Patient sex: M
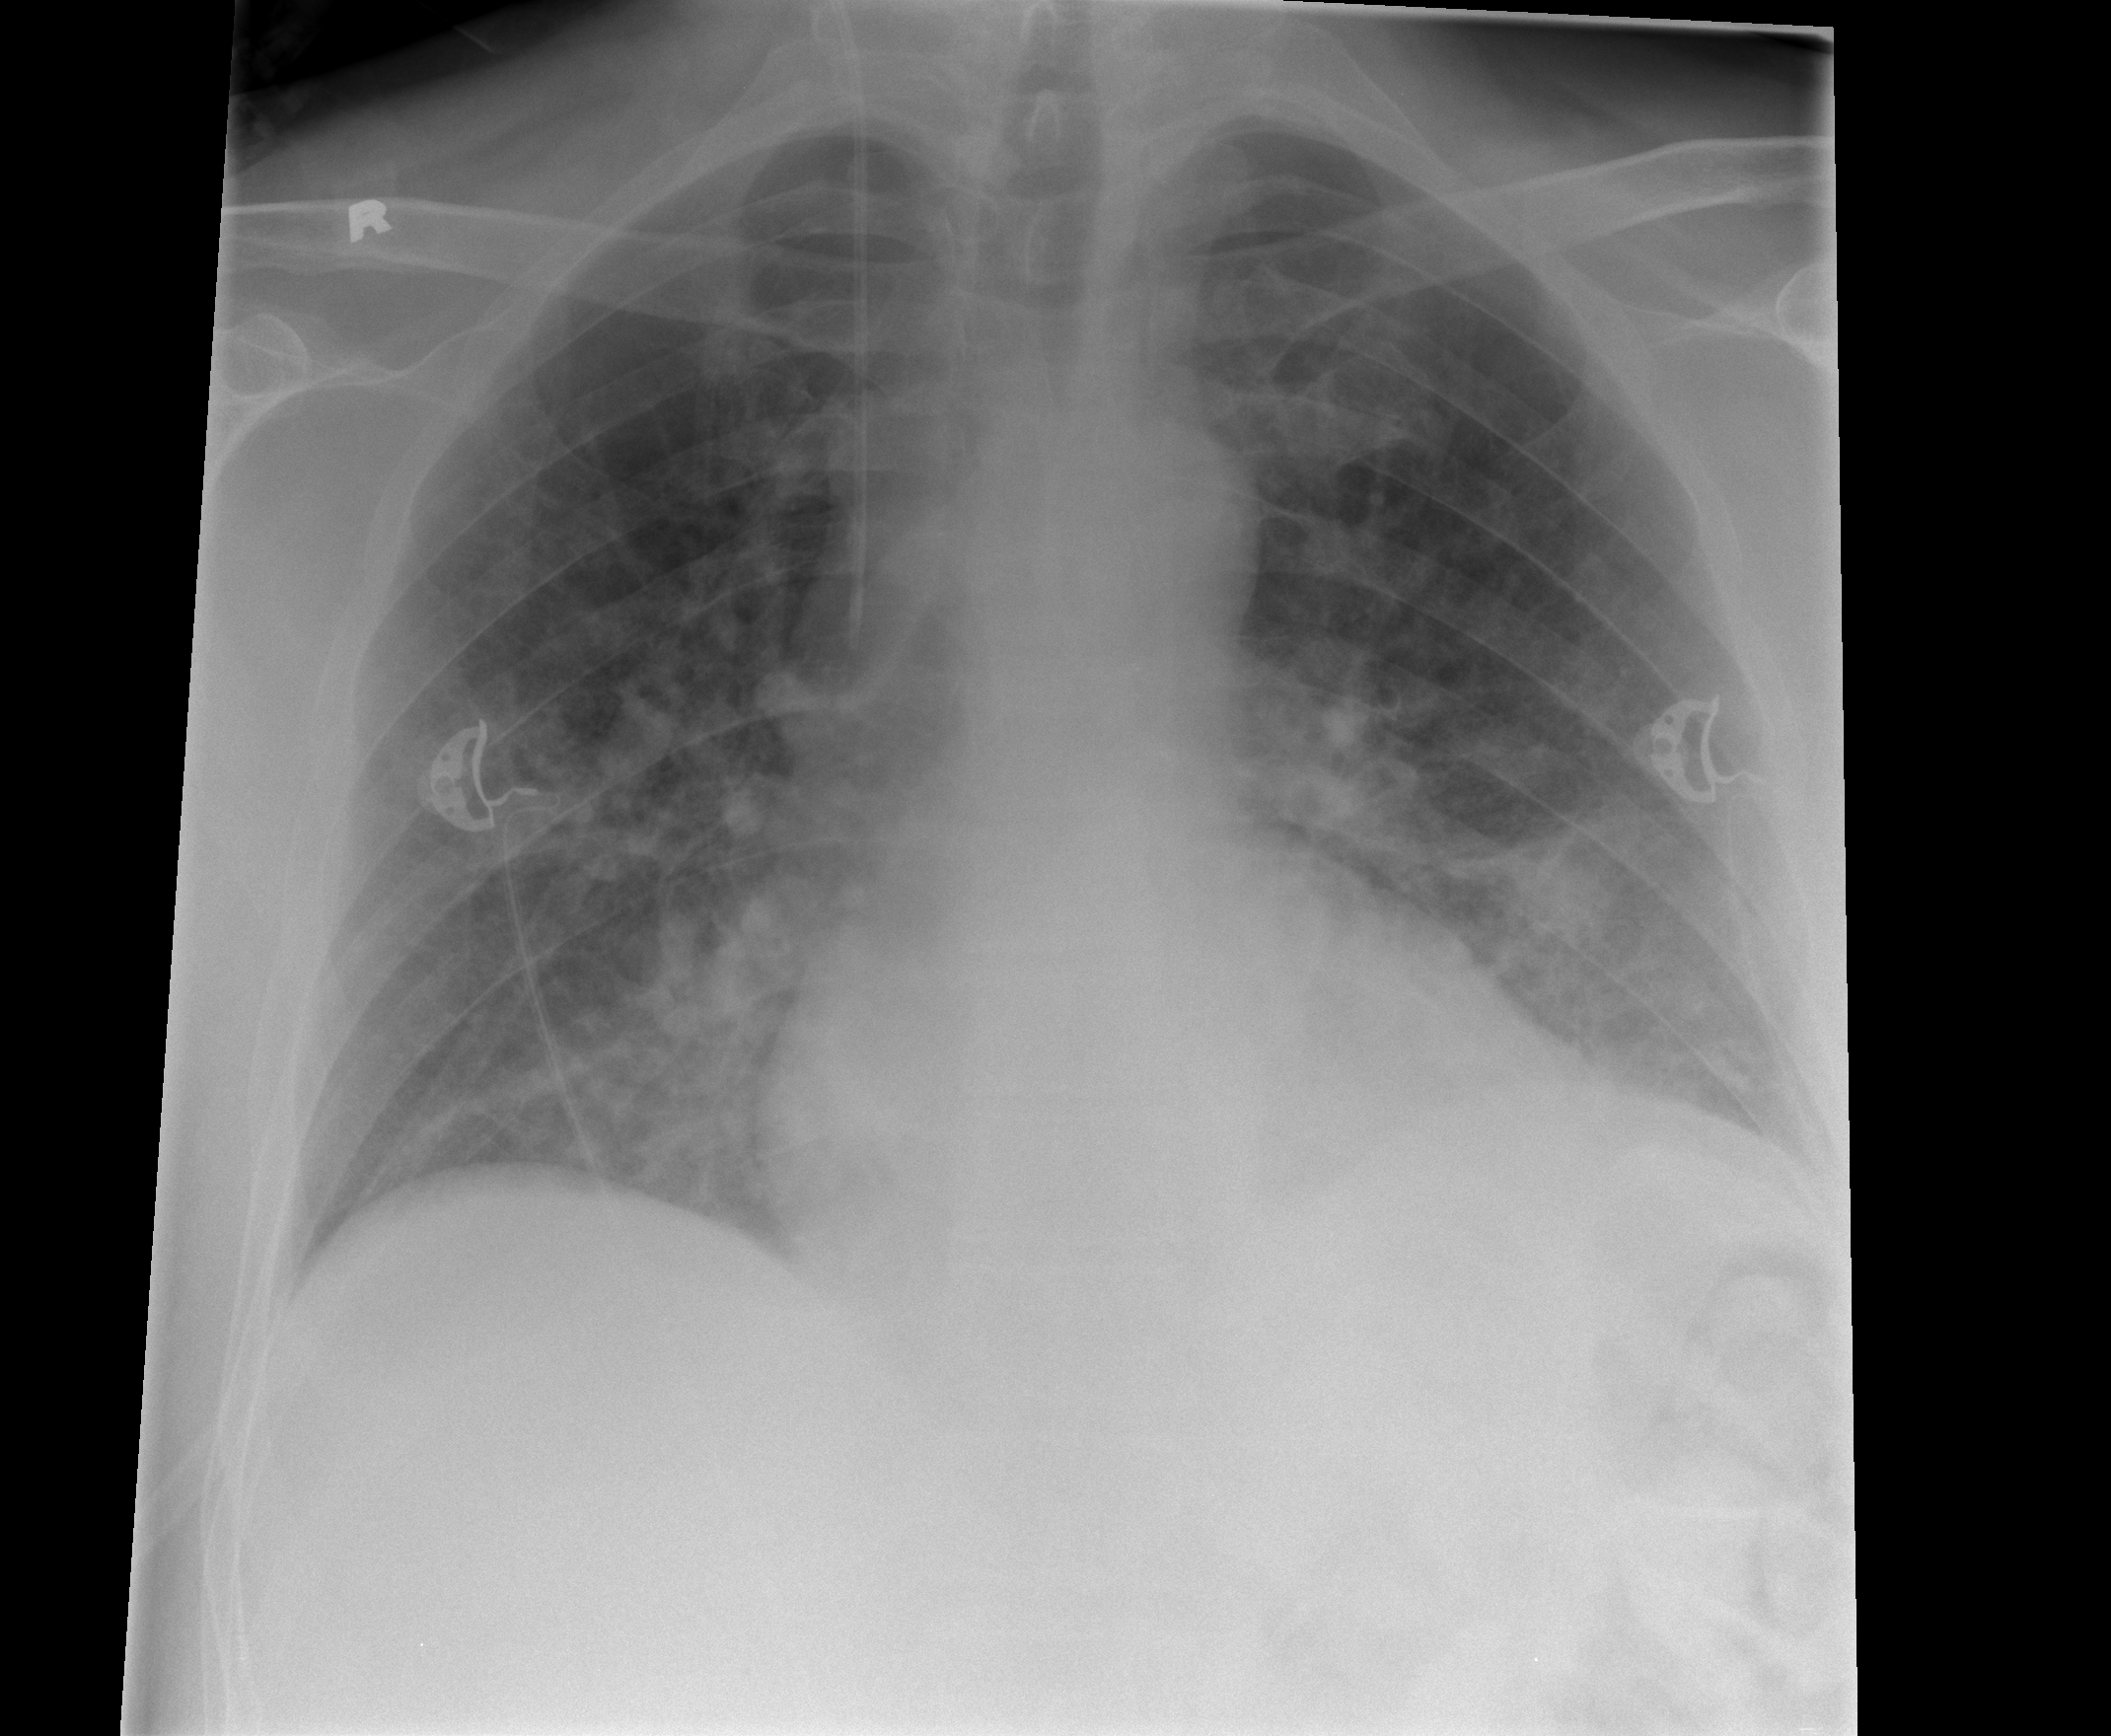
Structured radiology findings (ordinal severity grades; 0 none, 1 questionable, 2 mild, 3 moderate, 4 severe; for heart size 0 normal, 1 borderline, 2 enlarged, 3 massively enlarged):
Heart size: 0
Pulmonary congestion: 0
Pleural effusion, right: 0
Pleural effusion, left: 0
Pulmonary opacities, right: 2
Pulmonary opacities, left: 3
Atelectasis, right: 2
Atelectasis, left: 0